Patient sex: F
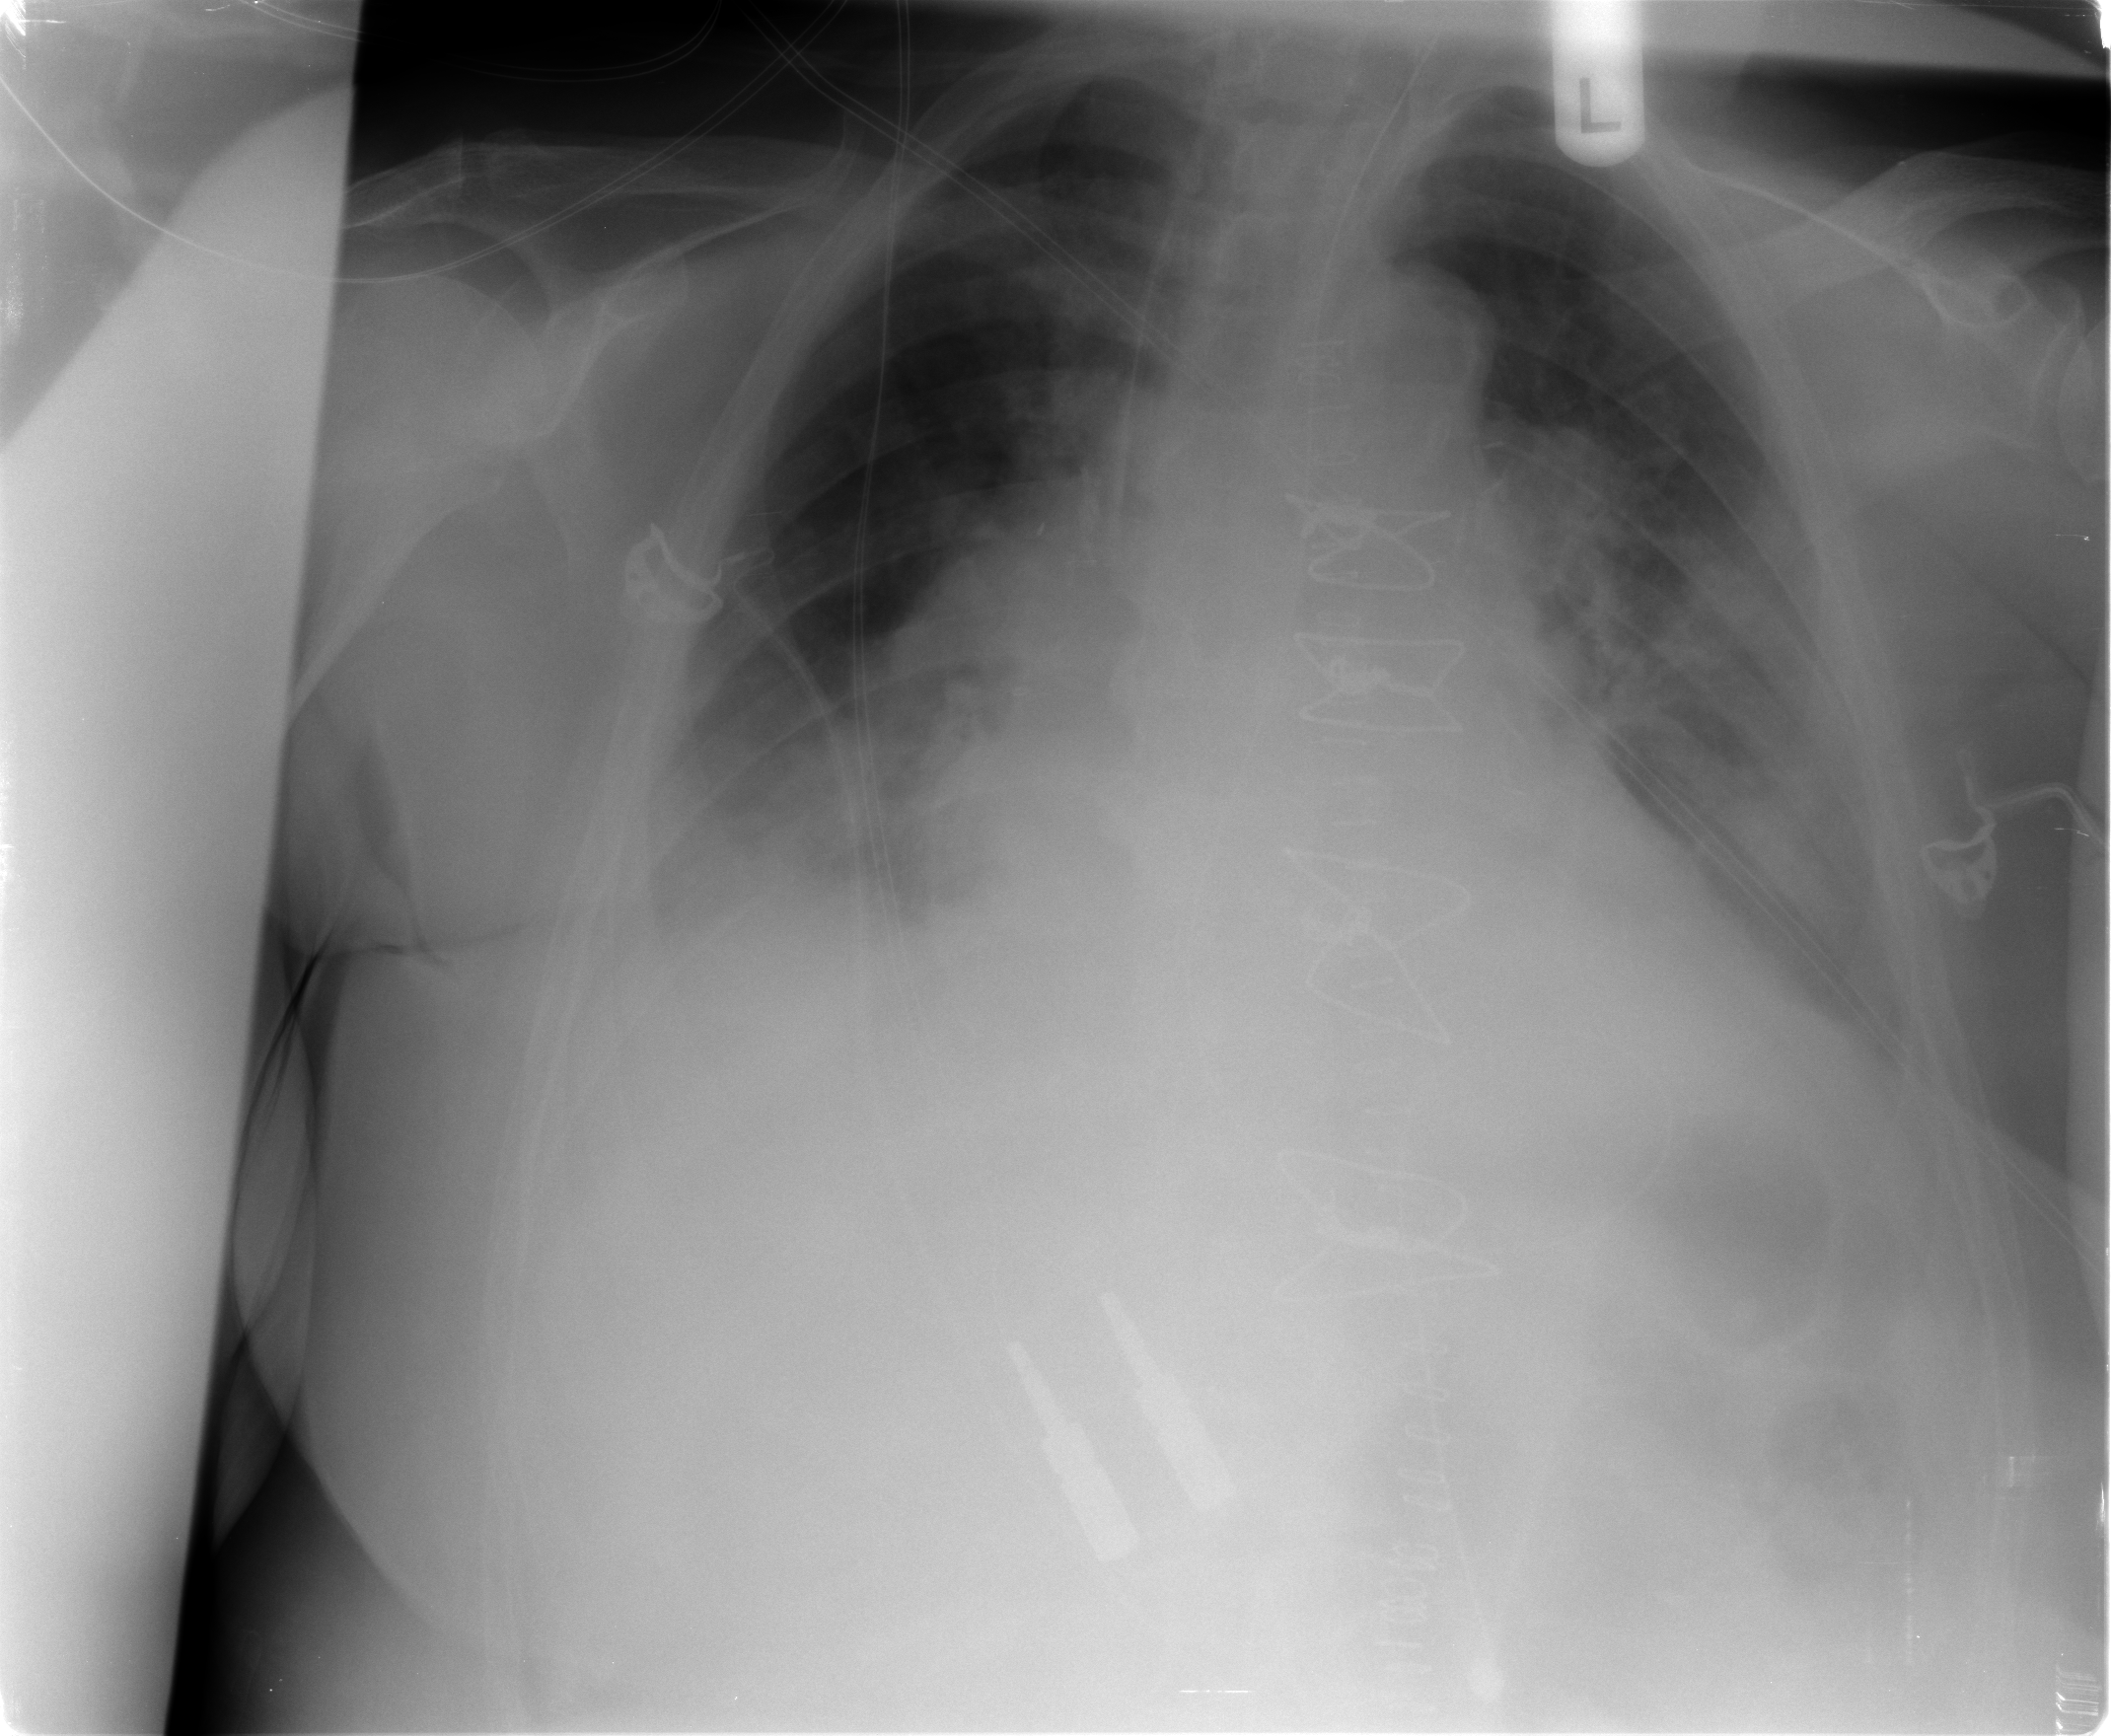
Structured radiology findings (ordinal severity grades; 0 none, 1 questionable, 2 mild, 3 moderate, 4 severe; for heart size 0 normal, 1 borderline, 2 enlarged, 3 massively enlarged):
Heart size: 2
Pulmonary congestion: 2
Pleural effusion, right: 2
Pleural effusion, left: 2
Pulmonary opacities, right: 2
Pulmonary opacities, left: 2
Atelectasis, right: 2
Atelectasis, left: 2